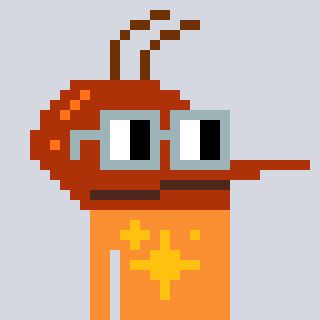
a pixel art character with square dark gray glasses, a mosquito-shaped head and a orange-colored body on a cool background